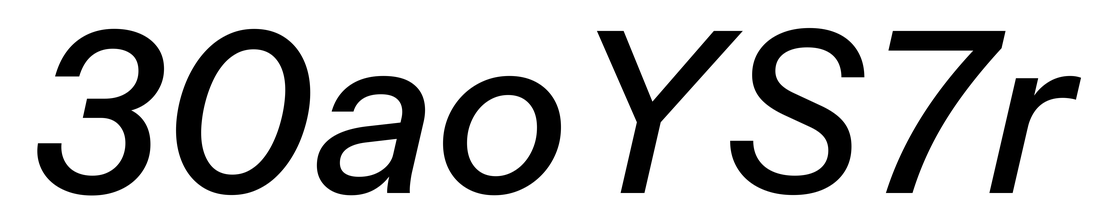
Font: InstrumentSans-Italic_Medium_Italic